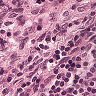
Metastatic tissue present: no